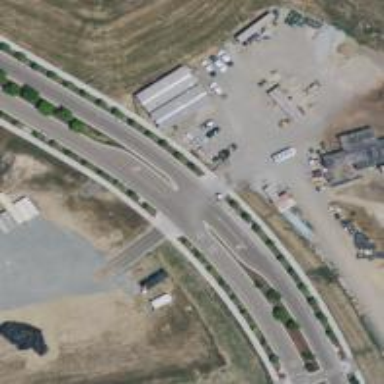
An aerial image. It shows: Tertiary link road.